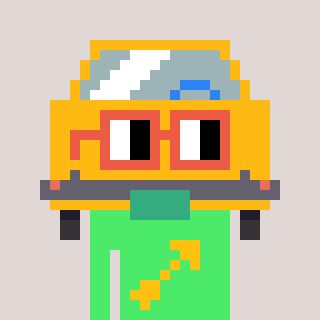
a pixel art character with square orange glasses, a taxi-shaped head and a teal-colored body on a warm background